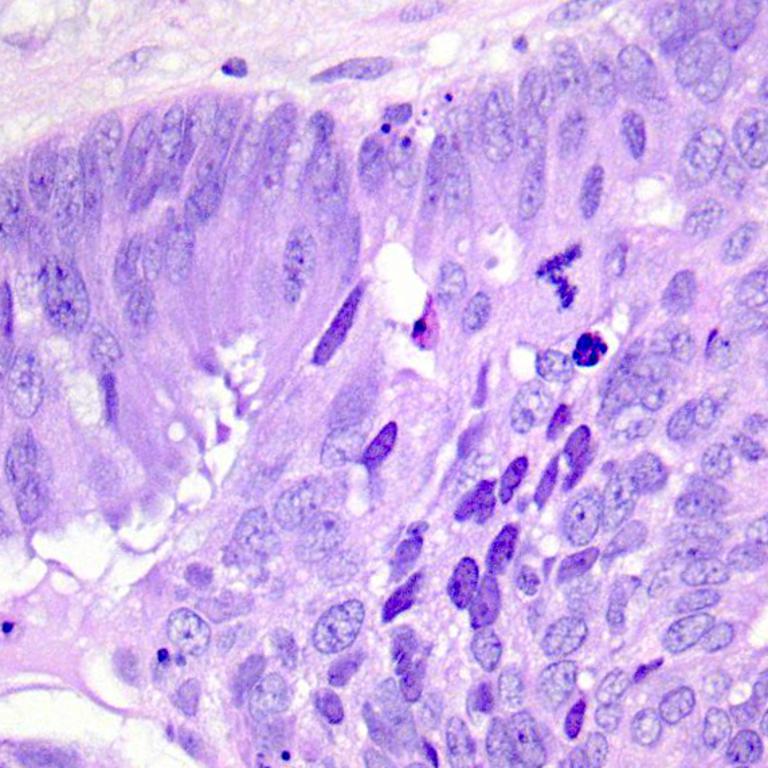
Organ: colon
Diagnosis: adenocarcinomas